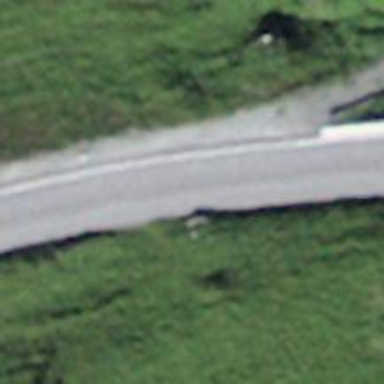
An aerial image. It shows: Unclassified road with asphalt surface.